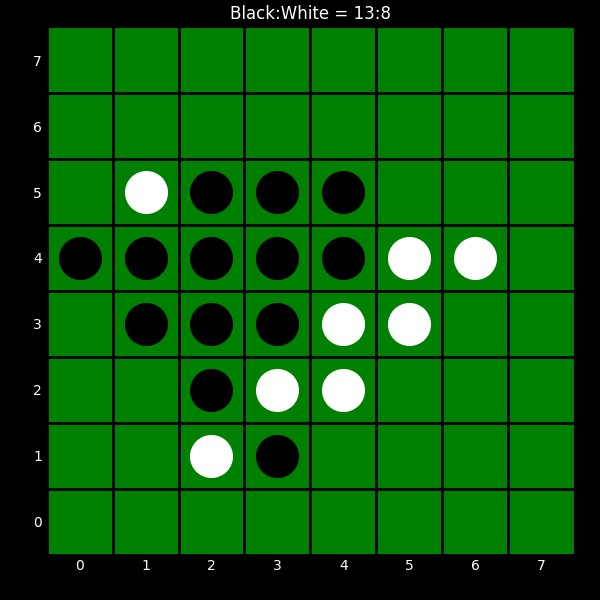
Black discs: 13
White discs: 8